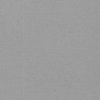
Label: dusty